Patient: sex F, age 62
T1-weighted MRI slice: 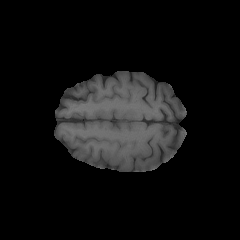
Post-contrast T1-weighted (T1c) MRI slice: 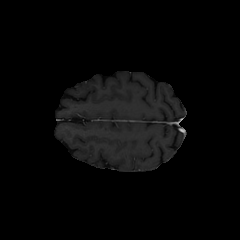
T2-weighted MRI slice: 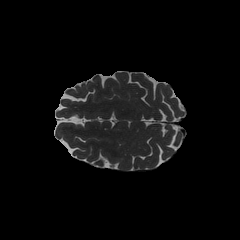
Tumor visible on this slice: no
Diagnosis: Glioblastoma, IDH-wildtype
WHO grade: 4